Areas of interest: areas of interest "Commercial service"
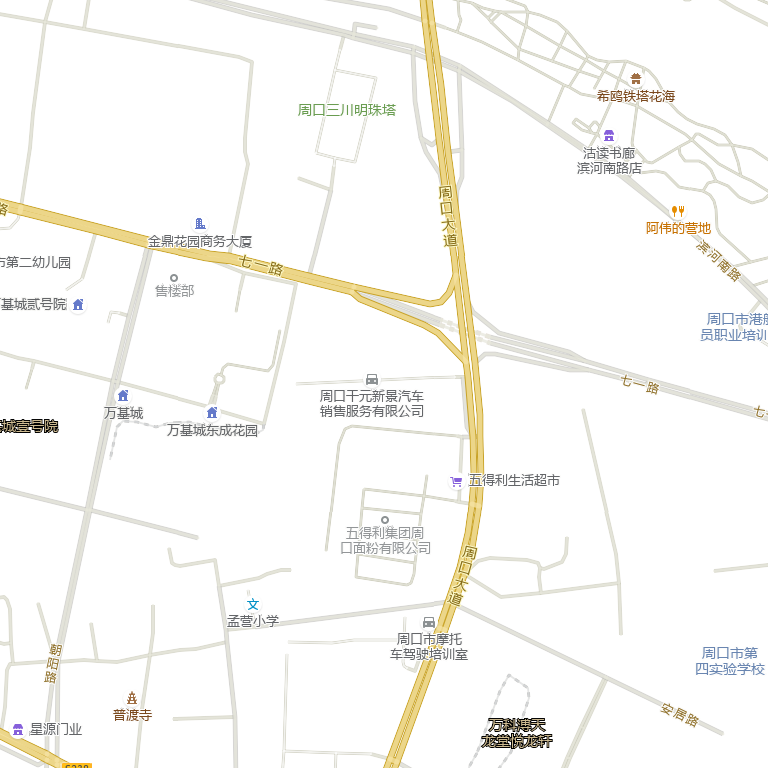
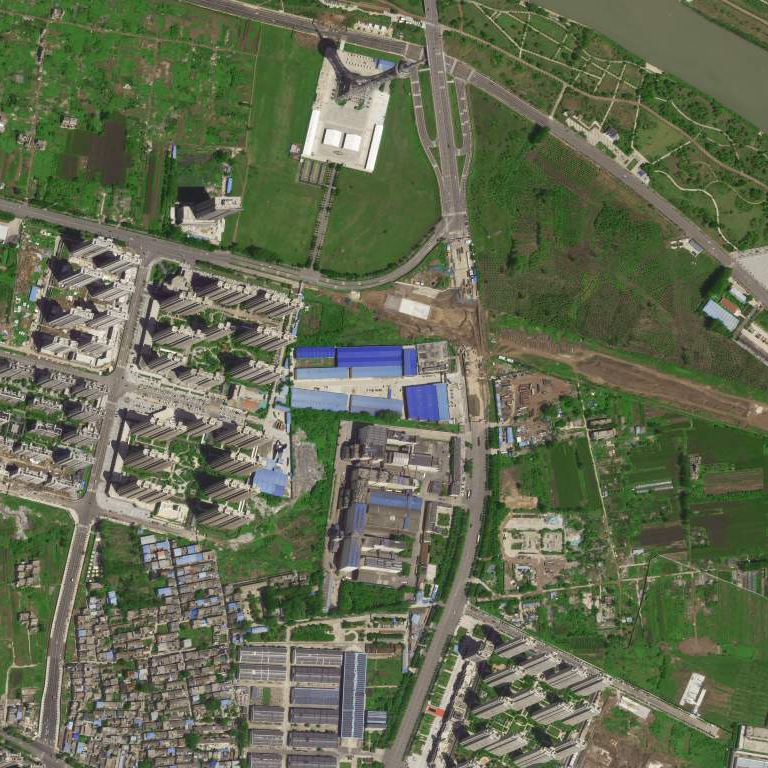